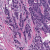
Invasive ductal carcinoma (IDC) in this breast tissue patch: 1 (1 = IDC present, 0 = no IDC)